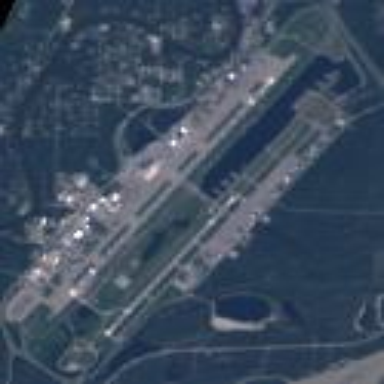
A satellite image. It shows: International aerodrome airport.